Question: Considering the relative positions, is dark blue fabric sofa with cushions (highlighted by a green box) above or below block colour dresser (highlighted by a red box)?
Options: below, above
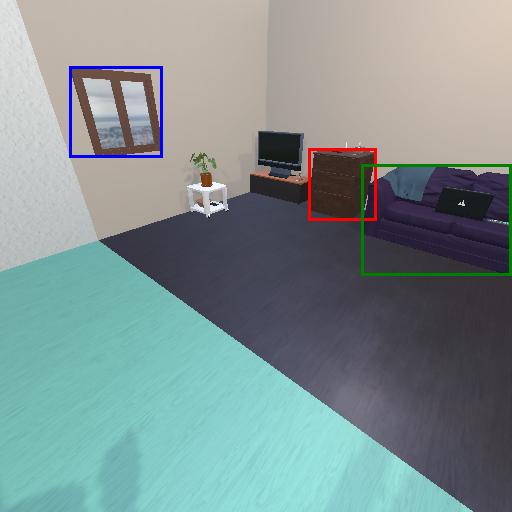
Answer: below